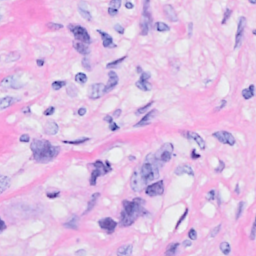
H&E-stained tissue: Breast